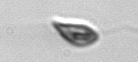
Label: Cryptophyta